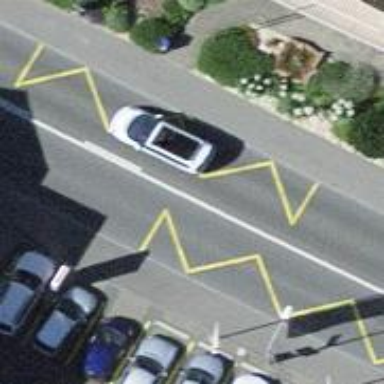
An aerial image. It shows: Bus stop equipped with public transport stop position.